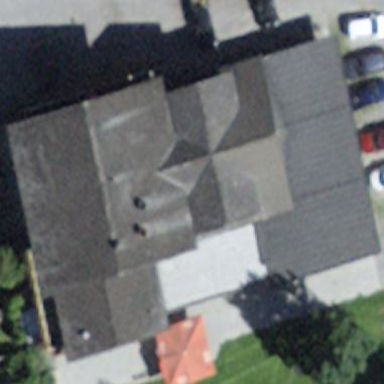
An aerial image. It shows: Hotel building.